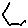
Label: hexagon